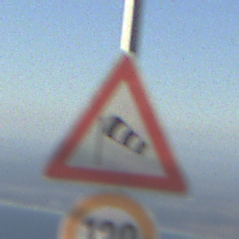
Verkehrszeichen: SeitenwindVonLinks
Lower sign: Geschwindigkeit130
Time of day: SunriseSunset
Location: Outdoor (Nature)
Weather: PartlyCloudy
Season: NotSpecified
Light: Natural